Question: I am using Twitter Bootstrap's CSS and for some reasons it overwrites some of my classes.
First I load it before my custom CSS (I am using jade and stylus template engines):
HTML header:
'''
doctype html
html
head
title= title
link(rel='stylesheet', href='/css/vendor/bootstrap.min.css')
link(rel='stylesheet', href='/css/style.css')
'''
in my HTML body:
'''
table.table.table-striped
thead
th some items
th some items
th some items
tbody
tr
td.table__td
a.table__link(href='/') some items
tr
td.table__td
a.table__link(href='/') some items
tr
td.table__td
a.table__link(href='/') some items
'''
CSS:
'''
.table__td
padding 0
'''
However I get the original 8px padding on my table td:

How can this happen?
Many thanks
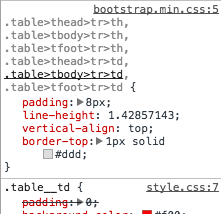
Answer: Because bootstrap's css declaration is not only
'''
.table td /*specificity = 0 1 1*/
'''
but
'''
.table > tbody> tr > td /*specificity = 0 1 3*/
'''
So the CSS selector specificity of Bootstrap is bigger than yours.
If you want your rule to be applied, you have to have a bigger specificity (or same level, but declared after the bootstrap one) to overwrite the bootstrap style.
Ex:
'''
.table > tbody> tr > td.table__td{ /*specificity = 0 2 3*/
padding:0;
}
'''
or simply :
'''
.table > td.table__td{ /*specificity = 0 2 1*/
padding:0;
}
'''